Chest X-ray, PA view. Patient: 52 years old, sex M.
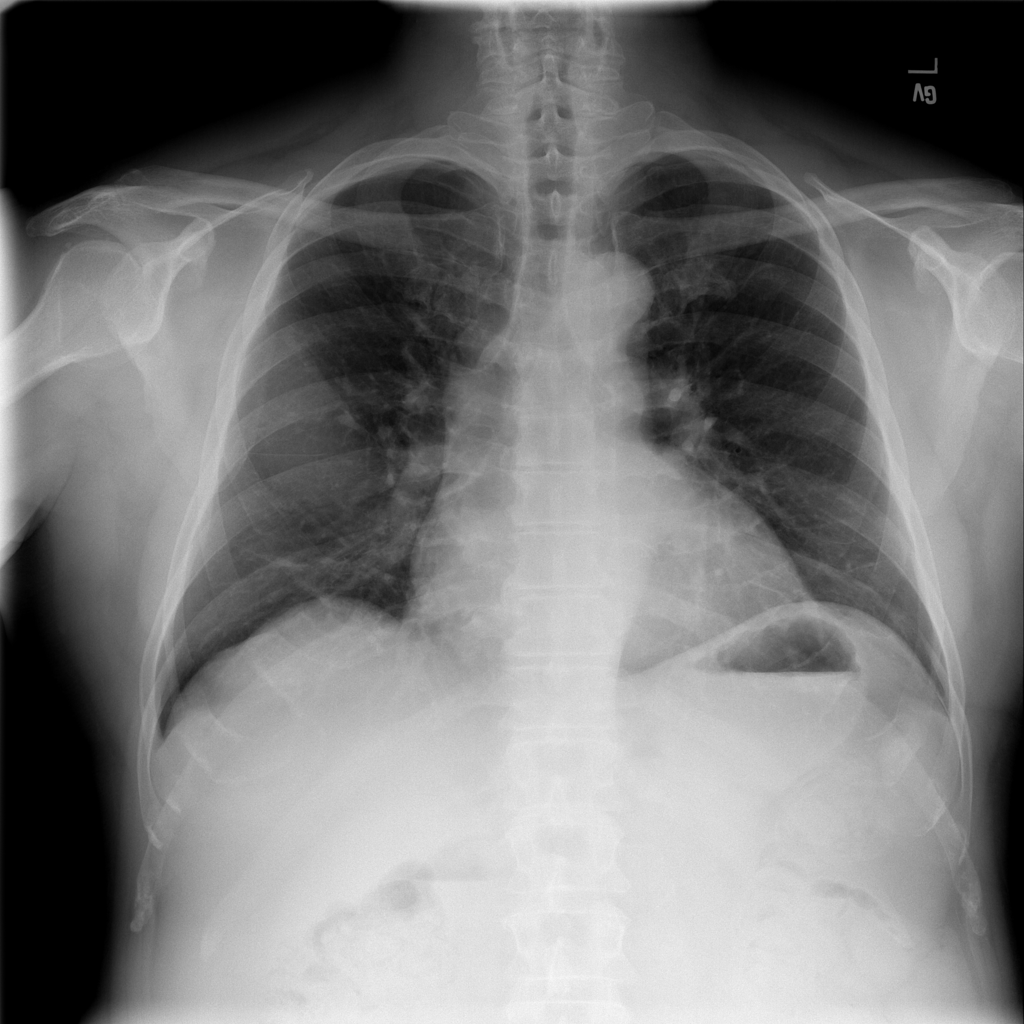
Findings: Atelectasis